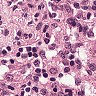
Metastatic tissue present: no